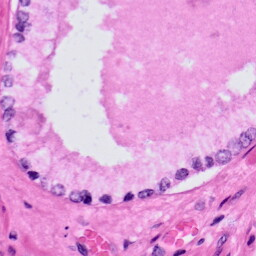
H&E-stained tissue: Prostate